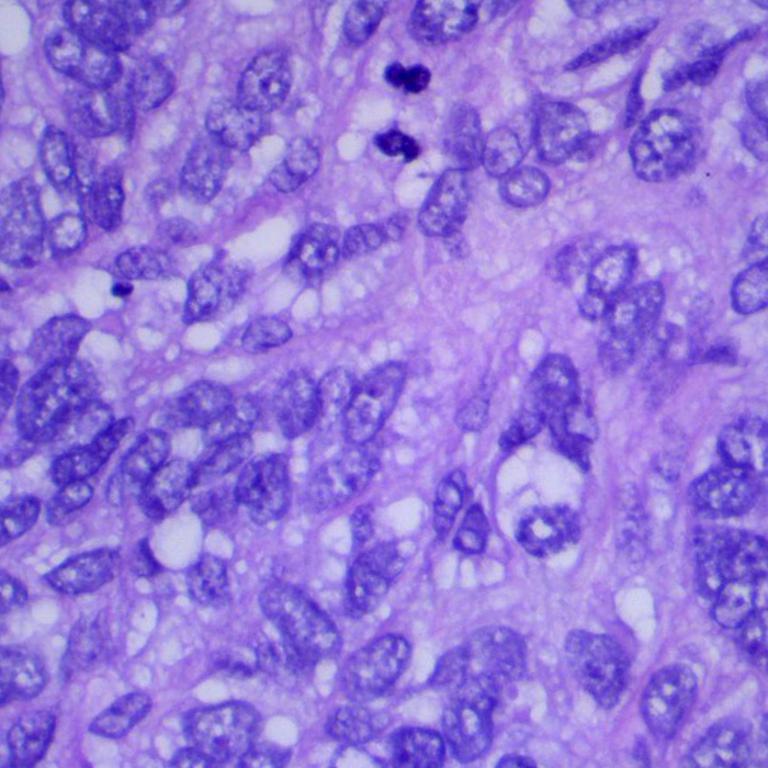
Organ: lung
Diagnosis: squamous carcinomas